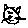
Label: cat